Question: i have created an XML and dialog fragment consist of Edittext and numeric buttons (keypad). i had searched alot but only found creating custom softkey solutions. my objective is very simple. i already had all the buttons created in XML. what should i add to so that when "1" is pressed, edittext will display "1", "2" is pressed display "12", 3 will display "123"... etc. some source code for me would be useful,
I know how to display "1" in edit text when i pressed "1", which method to use to display 2 next to 1 when i press 2

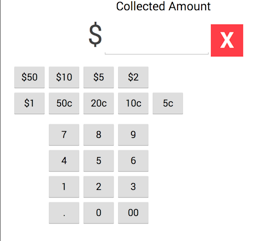
Answer: In XML insert onClick commands for each button. In your activity, create a method for each onClick defined, this way:
In XML:
'''
<Button ...
android:onClick="one" />
'''
In the activity you should have a method like this one:
'''
public void one(View v) {
yourEditText.setText(yourEditText.getText().toString() + "1");
}
'''
It should work. You can always use 'getText()' to get the content and 'setText(newText)' to set the content. Please note that if you click on the EditText this way you will still get the system keyboard pop up, if you want to only show the value use a TextView instead.
Hope it helps.